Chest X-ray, AP view. Patient: 80 years old, sex F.
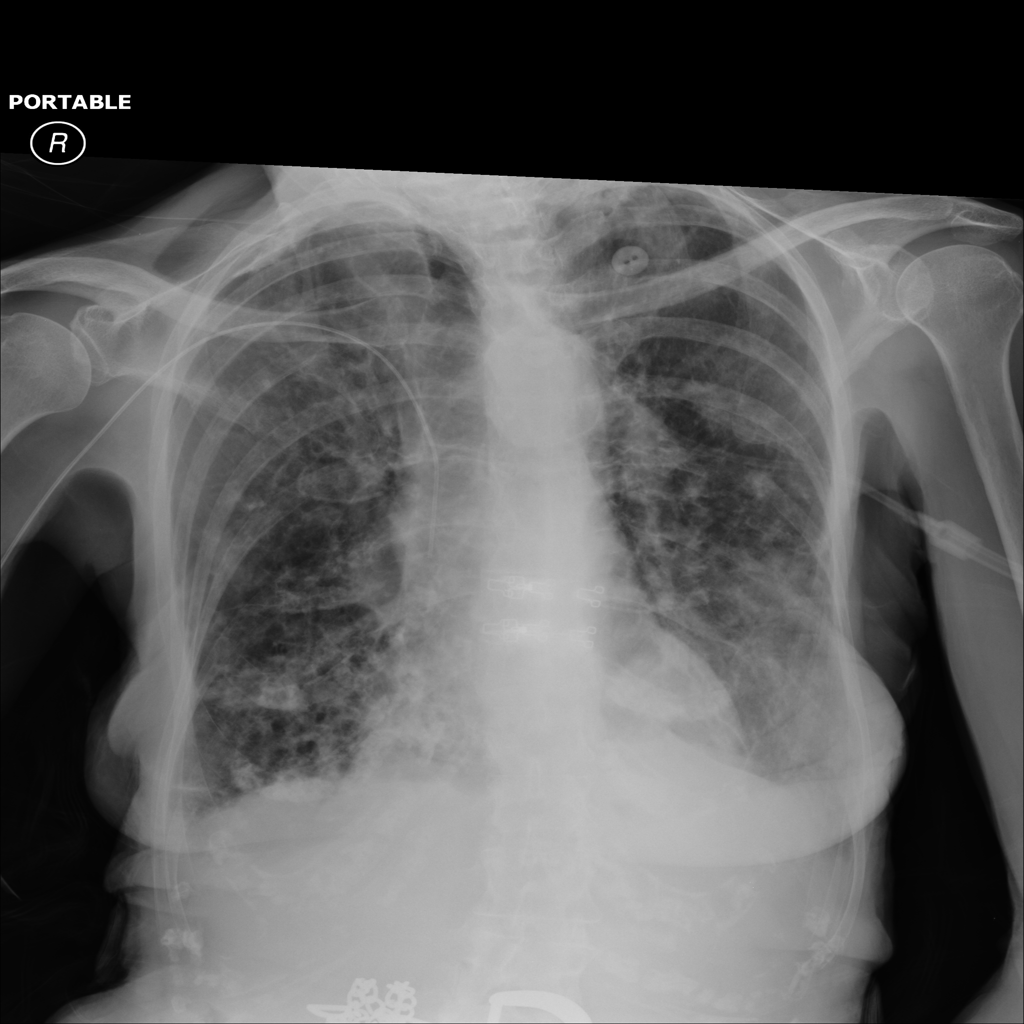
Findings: No Finding